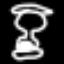
Label: hourglass